Aerial crown-view tile of a tropical tree (Barro Colorado Island, Panama), acquired 20250915:
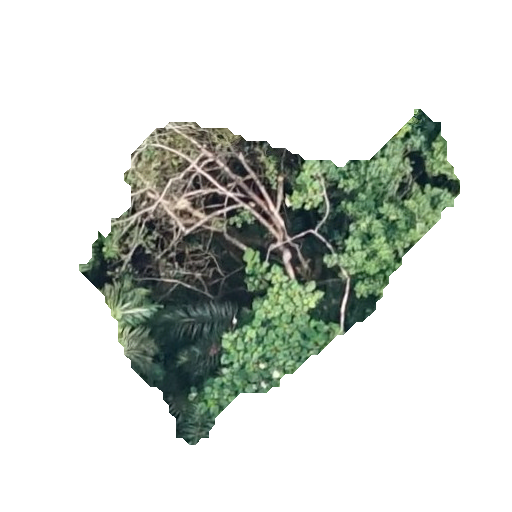
Species: Ochroma pyramidale
GBIF accepted scientific name: Ochroma pyramidale
Crown area: 101.168 m²